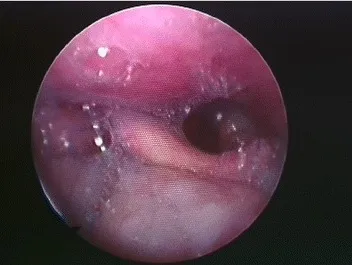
Pyriform sinus retaining saliva.
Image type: endoscopy (airway_endoscopy)